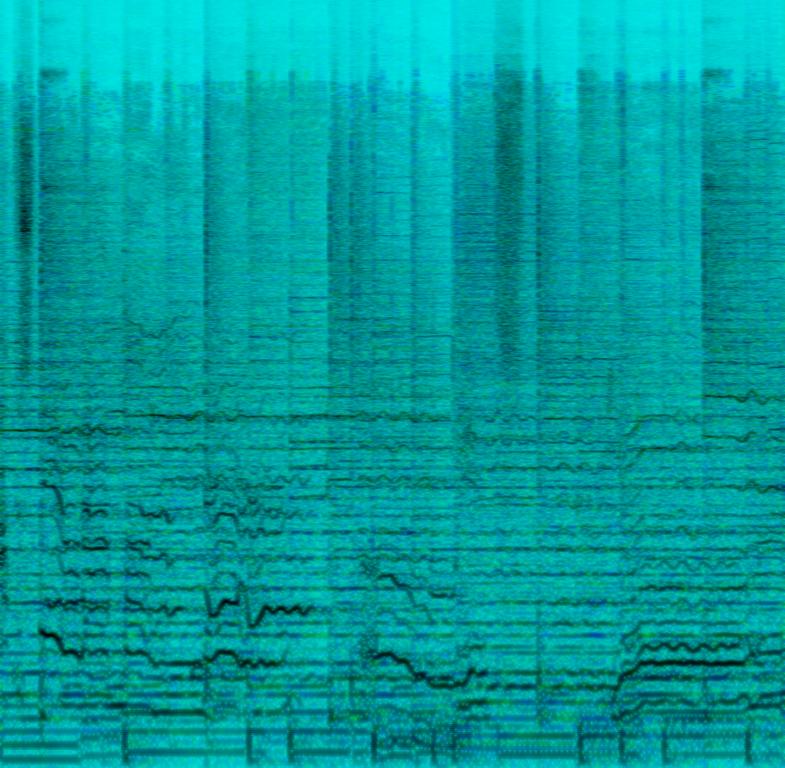
This song is a romantic duet. The tempo is medium with a plethora of instruments like the auto harp, fiddle, acoustic guitar, electric guitar, bass guitar, banjo,intense drumming, cello, violin harmony and vocal harmony. The song is a romantic, charming,emotional, passionate love song. The instrumentation style and music decibels indicate that this is the climax of a country love song.